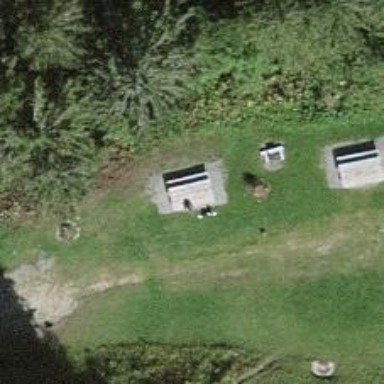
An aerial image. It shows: Picnic table located in leisure land area.